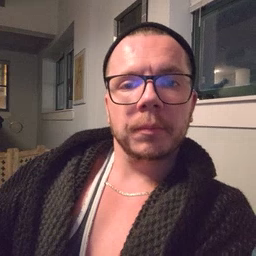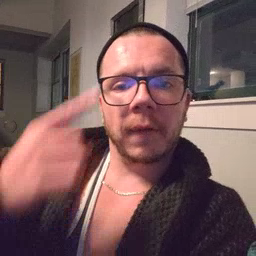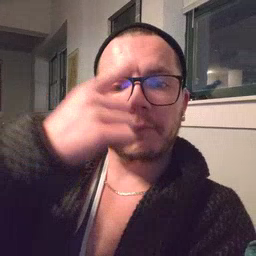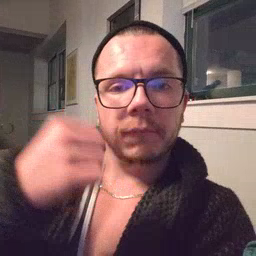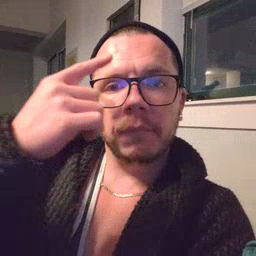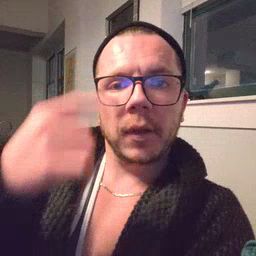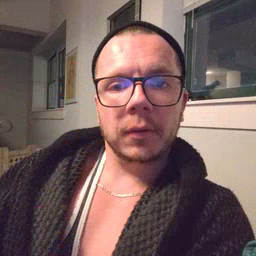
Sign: face